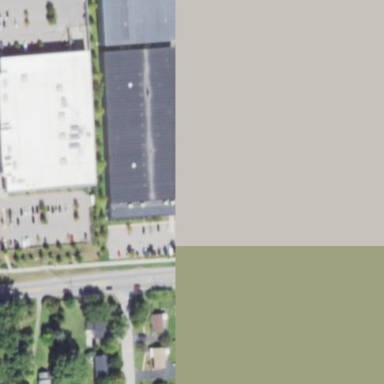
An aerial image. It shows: Industrial building.